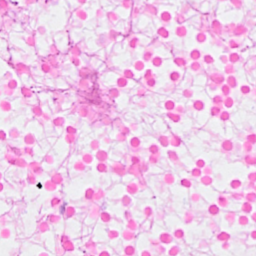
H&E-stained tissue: Breast